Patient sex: M
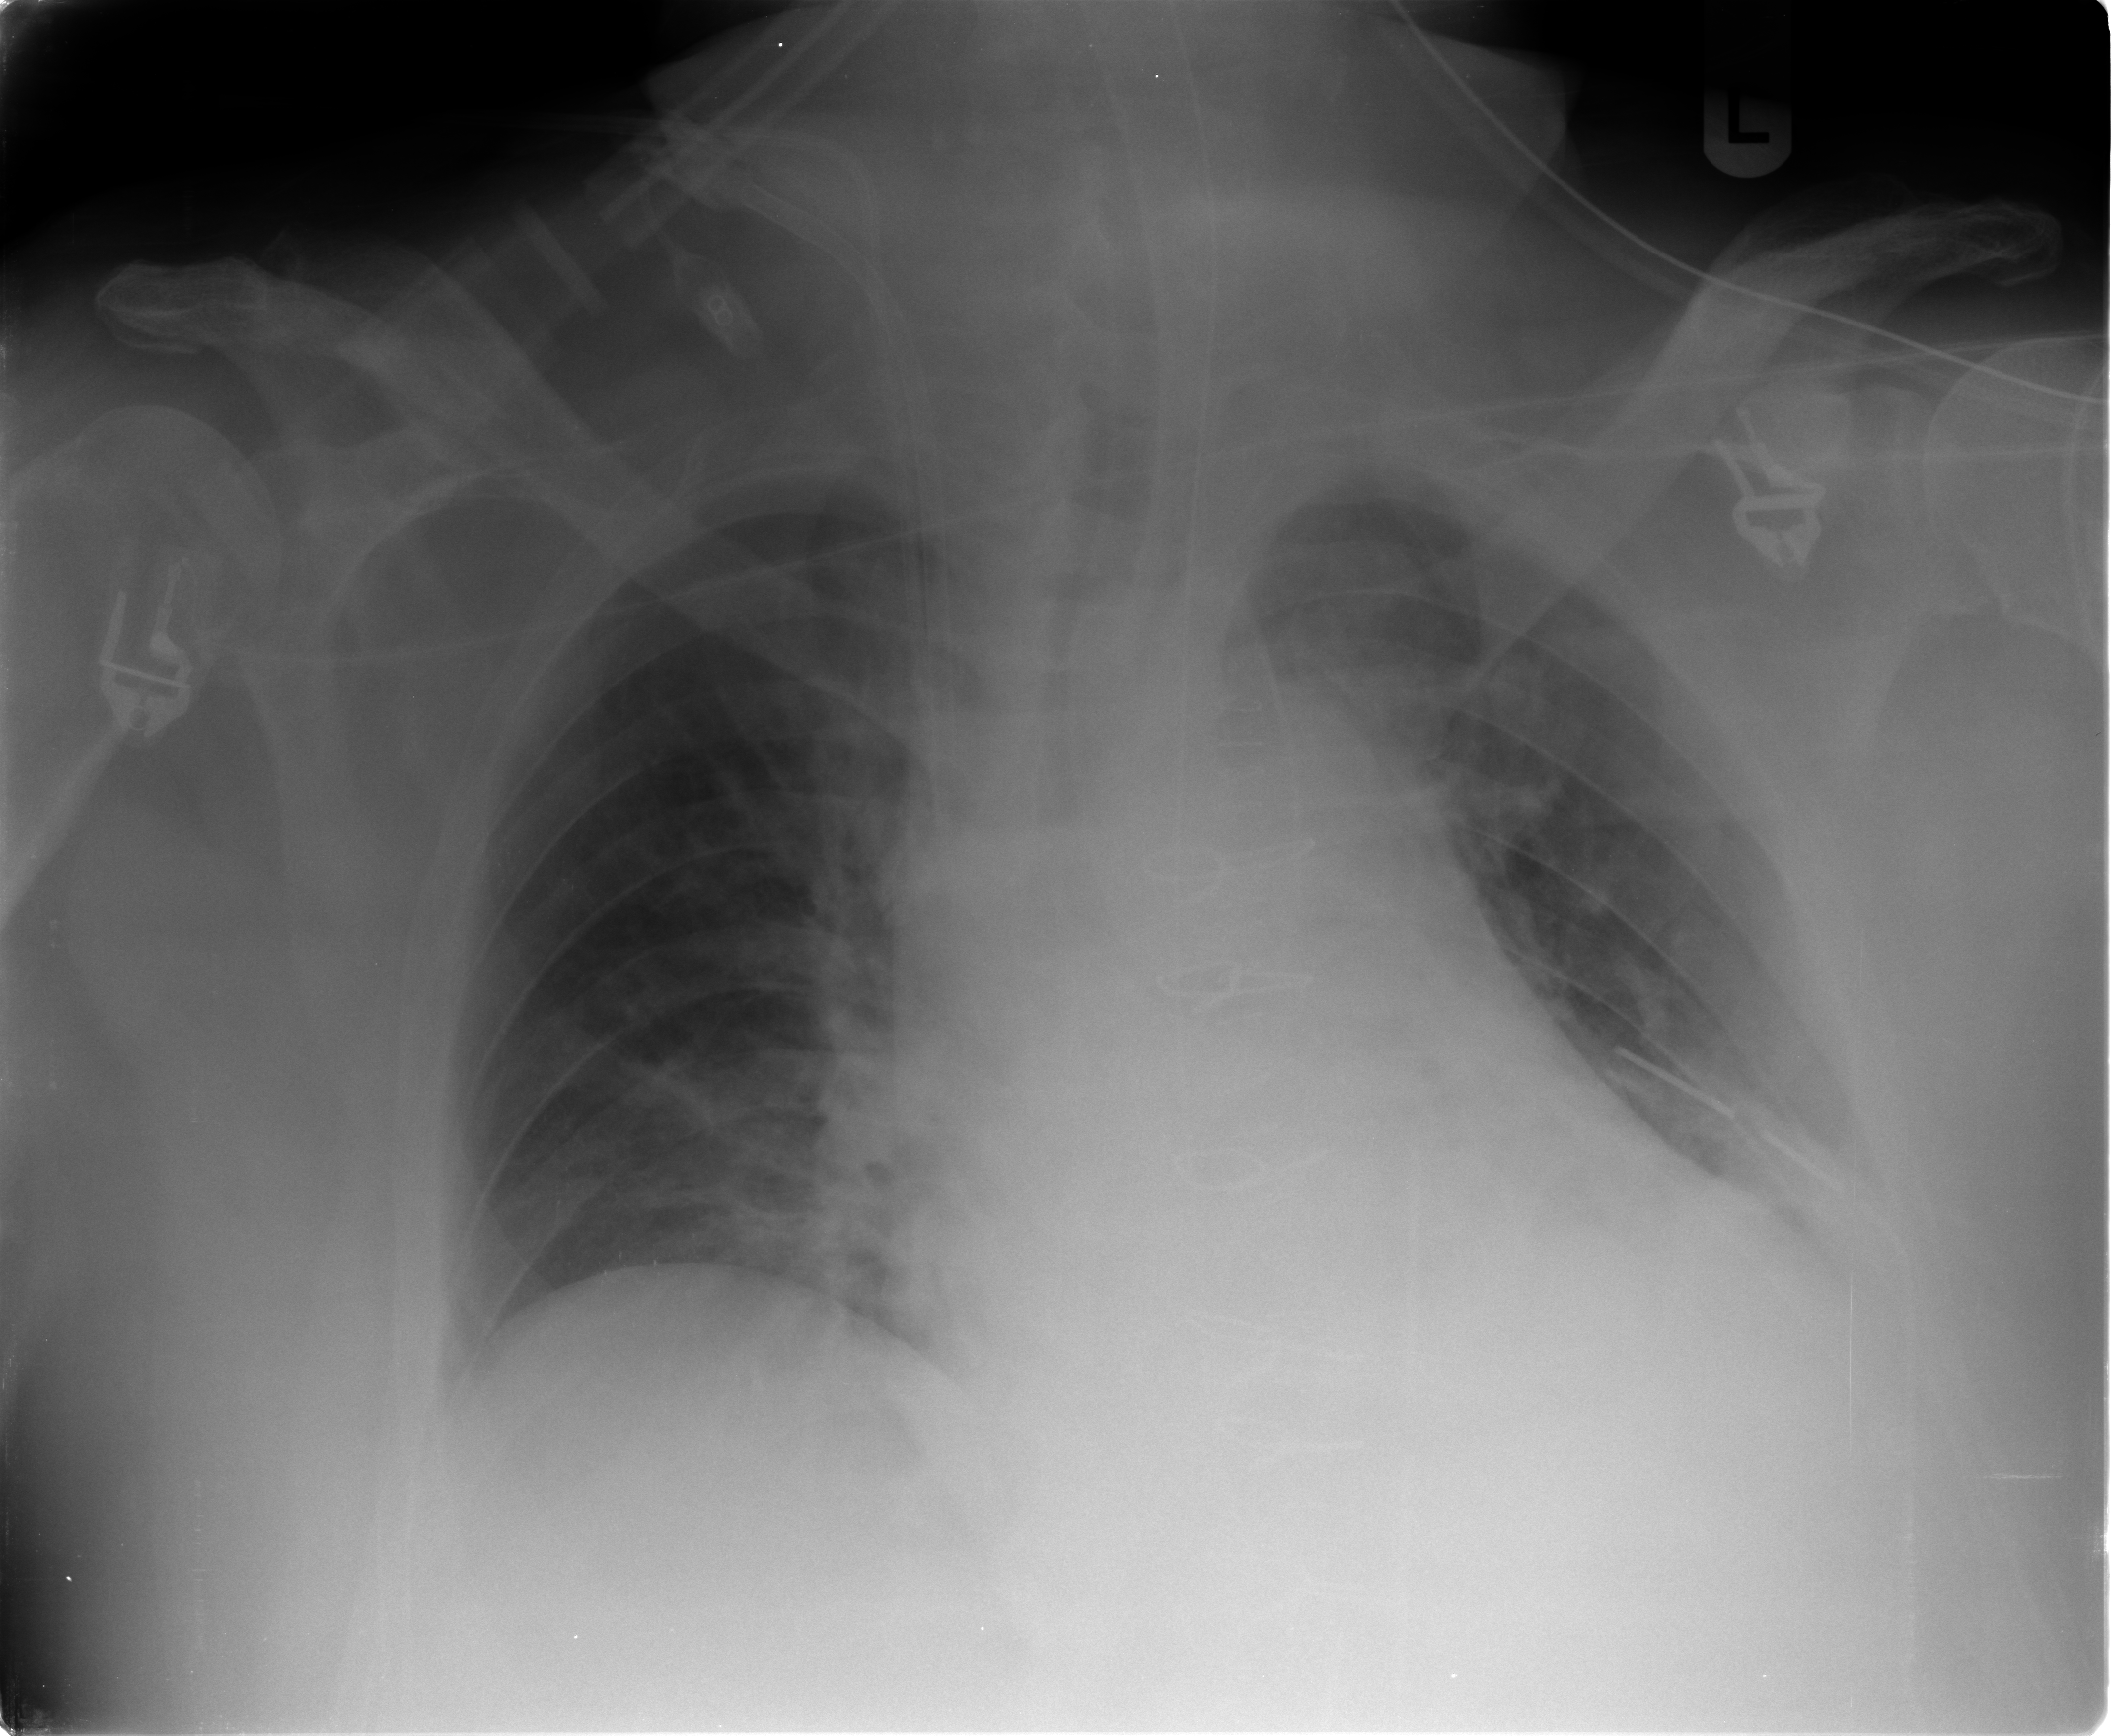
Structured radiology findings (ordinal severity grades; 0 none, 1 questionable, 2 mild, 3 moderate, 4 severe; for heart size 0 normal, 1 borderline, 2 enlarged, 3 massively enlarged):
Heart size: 2
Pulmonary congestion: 1
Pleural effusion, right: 0
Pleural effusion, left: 1
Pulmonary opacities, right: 0
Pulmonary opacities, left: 0
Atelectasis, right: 2
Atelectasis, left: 1